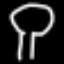
Label: mushroom